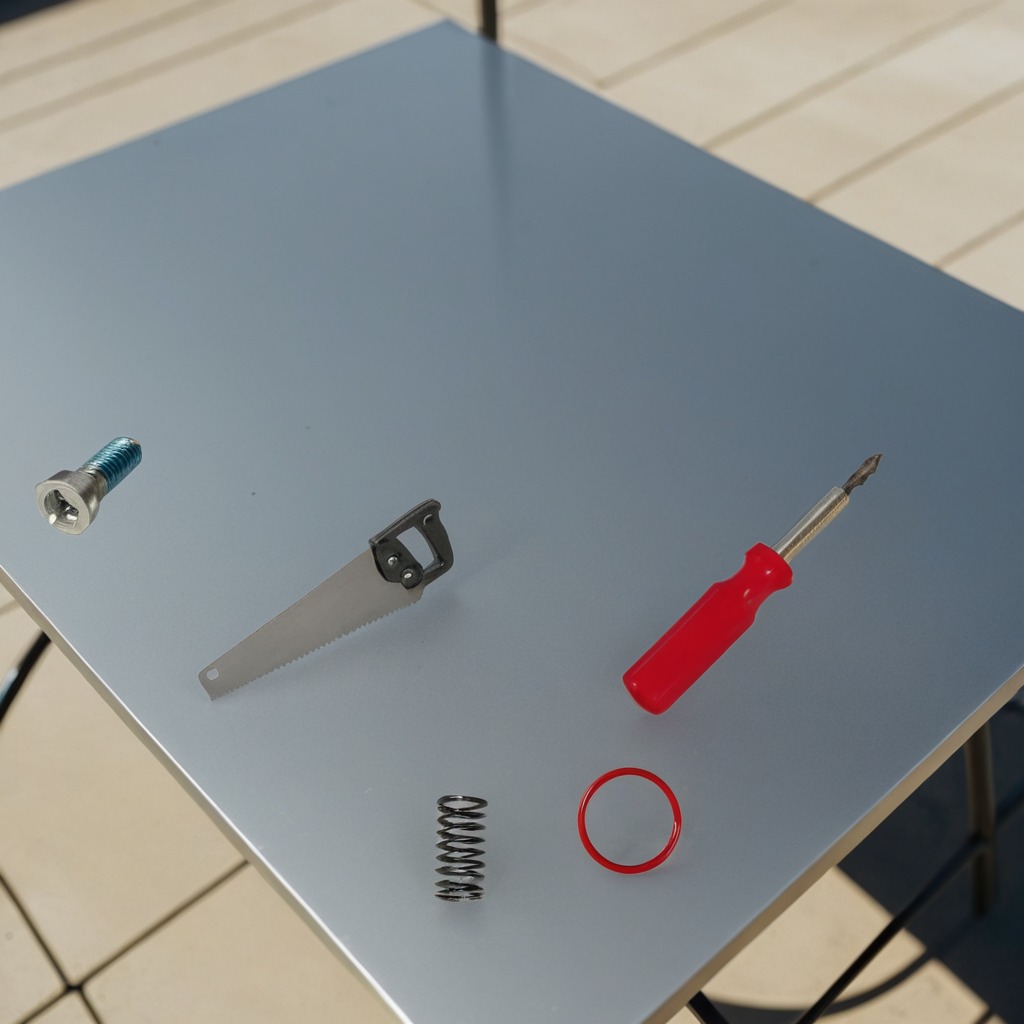
A rubber Oring, a metal machine screw, a coiled metal spring, a handheld metal saw, and a screwdriver are lying on a clean utility table in a temporary outdoor tool station.